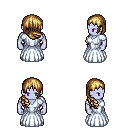
a pixel art fantasy rpg character, male body template, dark elf, purple skin, underdress, red pants, blonde right-swept hairstyle, maroon shoes, four views (front, back, left, right), 2x2 character sprite sheet, small pixel art, hard edges, no anti-aliasing